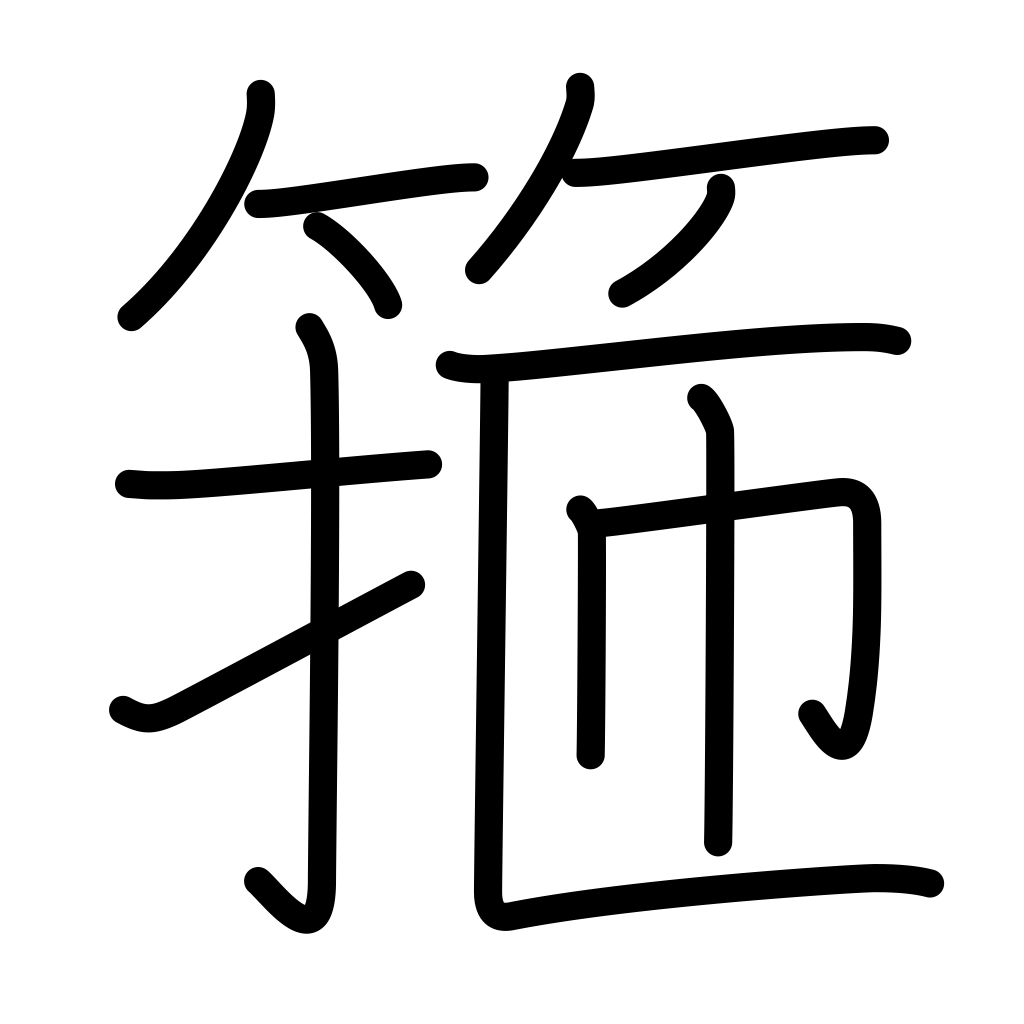
Meaning: barrel hoop